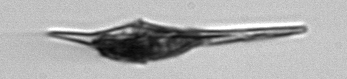
Label: Tripos_lineatus